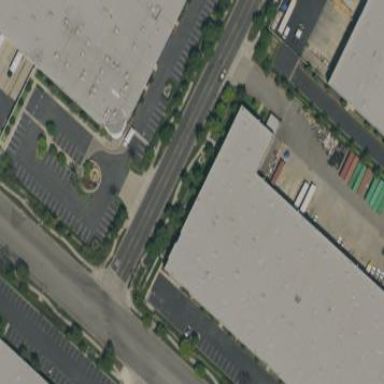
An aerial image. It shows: Warehouse building.